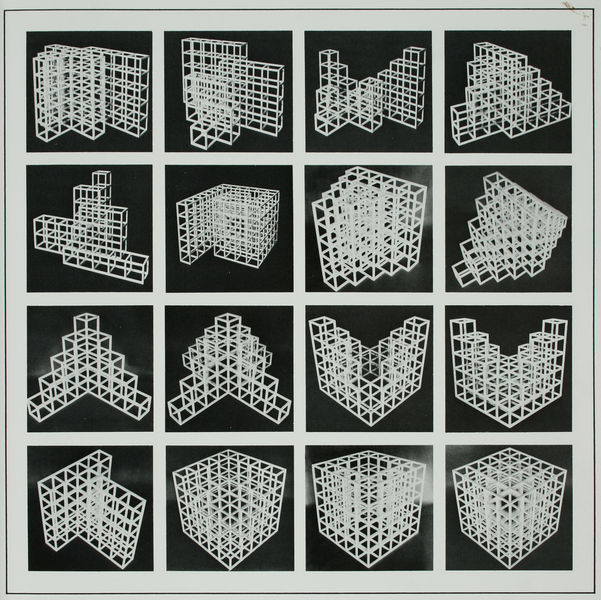
Titel: Cube Structures based on five Modules
Künstler: Sol Lewitt
Schlagwörter: weiß, schwarz, muster, architektur, rahmen, gitter, perspektive, spielen, foto, seite, würfel, konstruktion, geometrie, quadrat, installation, bauen, kubus, gitternetz, geometire, sechzehn, sol lewitt, bausteine, gitetrnetz, gitternetze, square, würfelnetz